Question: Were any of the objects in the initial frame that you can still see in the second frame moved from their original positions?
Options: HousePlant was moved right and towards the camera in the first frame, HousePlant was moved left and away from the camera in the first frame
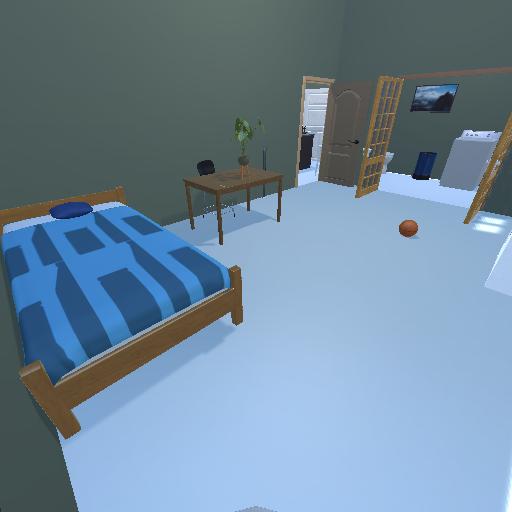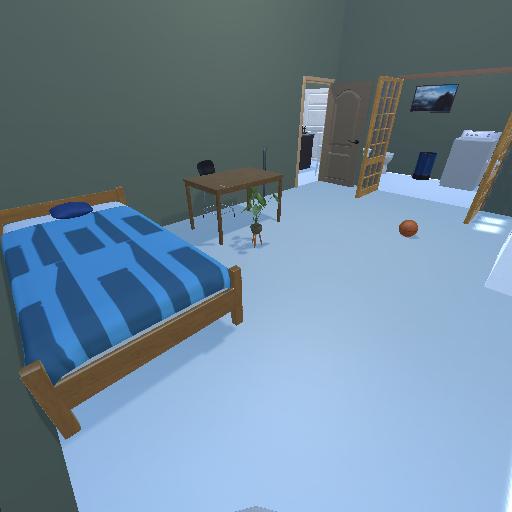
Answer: HousePlant was moved right and towards the camera in the first frame